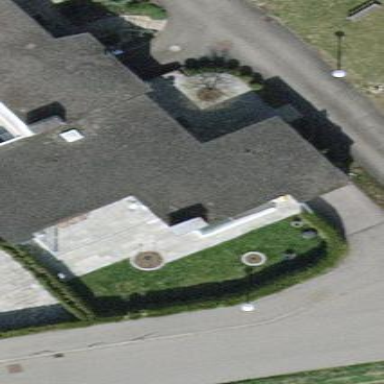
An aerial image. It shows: Terrace building.